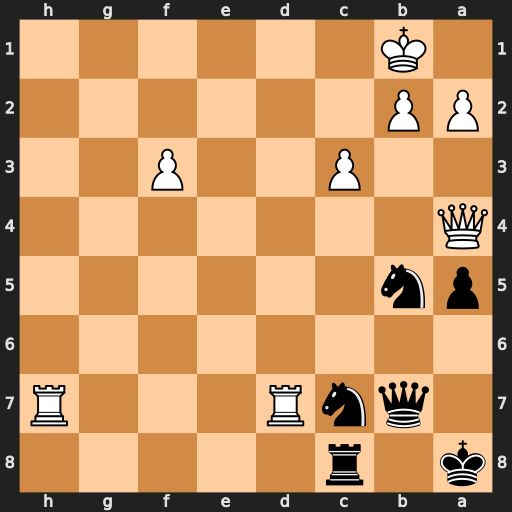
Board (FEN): k1r5/1qnR3R/8/pn6/Q7/2P2P2/PP6/1K6
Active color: b
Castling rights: -
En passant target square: -
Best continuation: Nxc3+ Kc1 Nxa4